Aerial crown-view tile of a tropical tree (Barro Colorado Island, Panama), acquired 20241112:
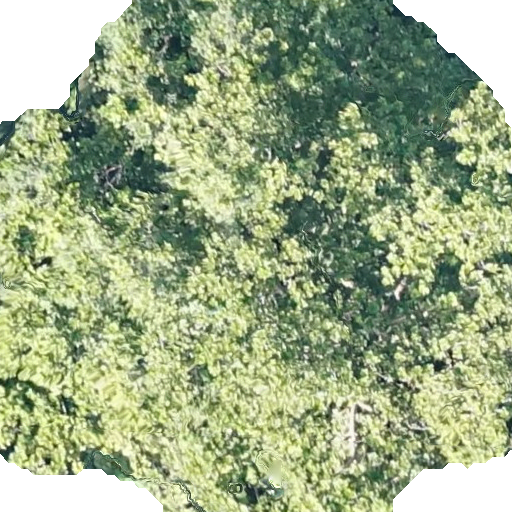
Species: Anacardium excelsum
GBIF accepted scientific name: Anacardium excelsum
Crown area: 461.452 m²